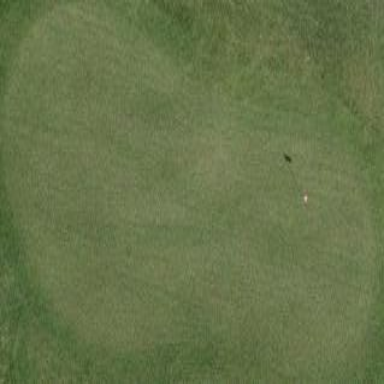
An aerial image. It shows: Golf green.